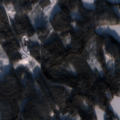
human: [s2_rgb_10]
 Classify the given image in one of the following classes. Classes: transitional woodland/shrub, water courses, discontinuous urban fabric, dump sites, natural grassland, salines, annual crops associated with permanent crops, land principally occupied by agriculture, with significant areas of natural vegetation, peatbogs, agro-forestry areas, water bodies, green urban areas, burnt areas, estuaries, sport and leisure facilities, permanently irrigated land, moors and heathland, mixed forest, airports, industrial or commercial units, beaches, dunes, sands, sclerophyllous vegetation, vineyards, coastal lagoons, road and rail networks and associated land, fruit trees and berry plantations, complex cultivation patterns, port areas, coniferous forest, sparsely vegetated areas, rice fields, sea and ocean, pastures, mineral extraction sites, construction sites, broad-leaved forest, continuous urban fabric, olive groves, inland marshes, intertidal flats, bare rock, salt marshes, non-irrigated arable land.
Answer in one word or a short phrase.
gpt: coniferous forest, water bodies